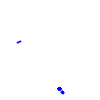
Particle: proton